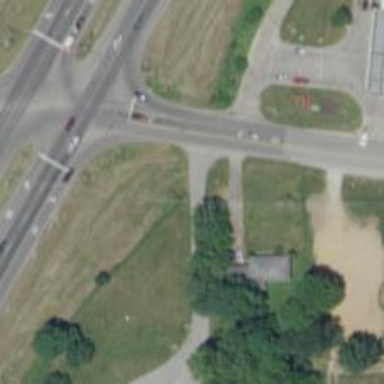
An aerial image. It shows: Roundabout.